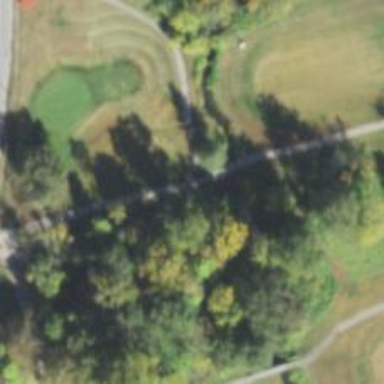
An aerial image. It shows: Service road that includes bridge over golf cart path.